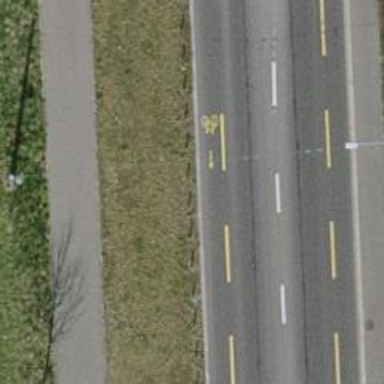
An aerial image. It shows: Bollard barrier.